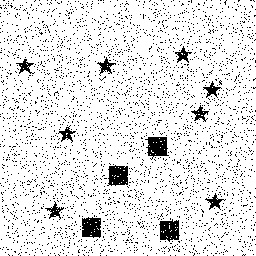
Squares: 4
Triangles: 0
Stars: 8
Total shapes: 12